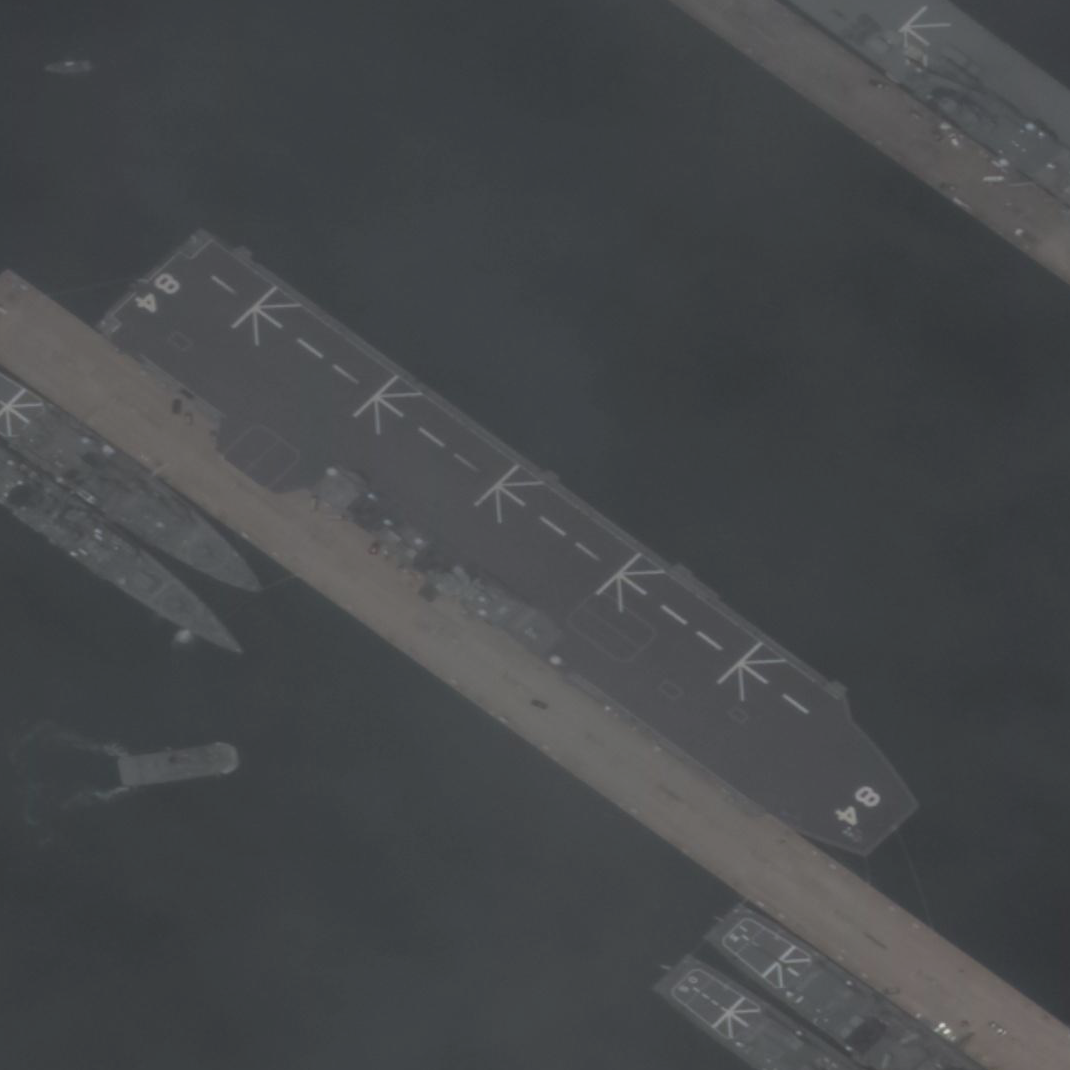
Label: assault